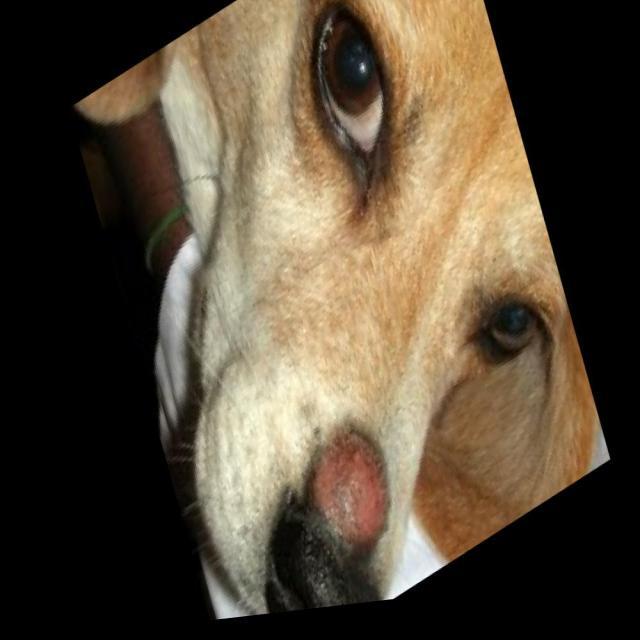
Canine ringworm (Dermatophytosis) — fungal infection caused by Microsporum or Trichophyton. Presents with circular alopecia, scaling, crusting, and broken hairs.